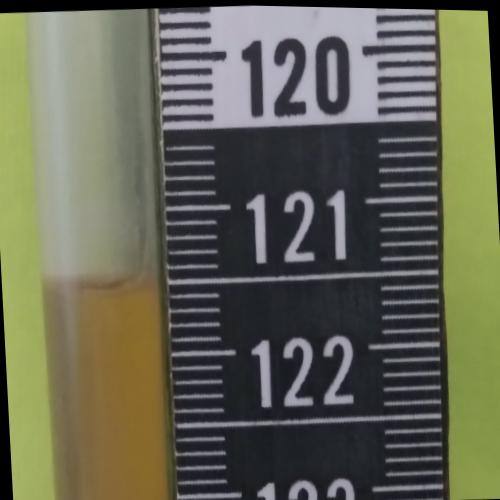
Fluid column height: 121.5 cm